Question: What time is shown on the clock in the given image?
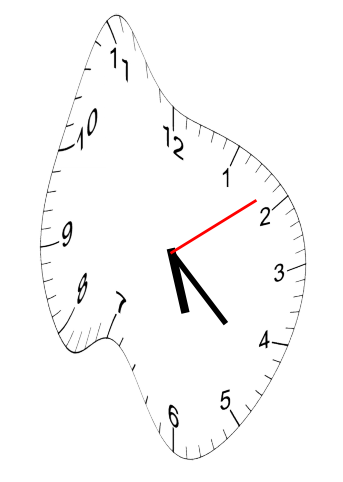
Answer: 05:22:09